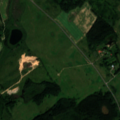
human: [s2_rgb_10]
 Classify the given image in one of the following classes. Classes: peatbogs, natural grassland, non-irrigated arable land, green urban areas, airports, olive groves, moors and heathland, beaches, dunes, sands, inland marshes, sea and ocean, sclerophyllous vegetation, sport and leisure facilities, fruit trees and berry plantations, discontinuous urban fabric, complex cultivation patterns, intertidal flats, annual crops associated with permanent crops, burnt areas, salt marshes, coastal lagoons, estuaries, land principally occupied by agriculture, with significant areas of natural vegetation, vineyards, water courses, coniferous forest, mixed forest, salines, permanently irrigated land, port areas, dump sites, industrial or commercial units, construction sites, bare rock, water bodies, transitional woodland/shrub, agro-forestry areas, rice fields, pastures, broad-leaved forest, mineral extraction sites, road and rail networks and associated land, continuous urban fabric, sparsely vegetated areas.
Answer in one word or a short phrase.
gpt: sport and leisure facilities, non-irrigated arable land, pastures, complex cultivation patterns, land principally occupied by agriculture, with significant areas of natural vegetation, mixed forest